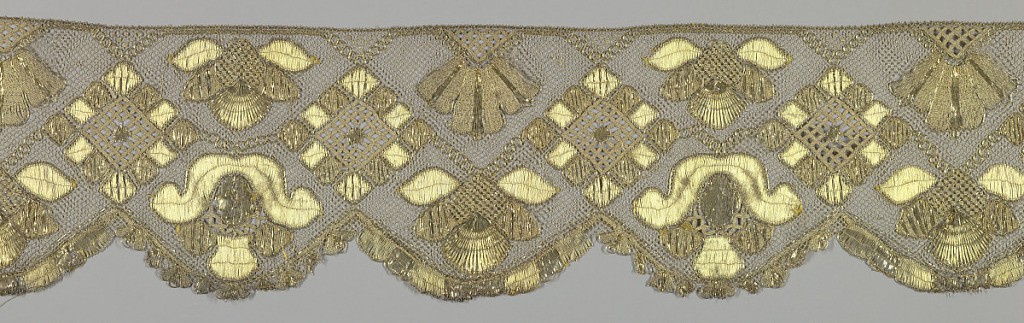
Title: Trimming
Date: mid–late 18th century
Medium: metal strip, metal strip wrapped around silk core Technique: bobbin lace, metallic
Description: Wide border of metallic lace in bold design of large diamond shapes alternating with large floral forms. Outer edge is scalloped.